Question: While clearing out some old tables and data, we mistakenly cleaned up the acos table as well, without realizing it was tied to ACLs.
This is the error that now comes up whenever a user tries to update their profile:
'''
AclNode::node() - Couldn't find Aco node identified by
"Array ( [Aco0.model] => User [Aco0.foreign_key] => xxx ) "
'''
Attached is what the "acos" table looks like once wiped and re-populated - user_id entries between 7 and 63 were deleted.

Is there any way to repopulate the missing entries in this existing "acos" table?
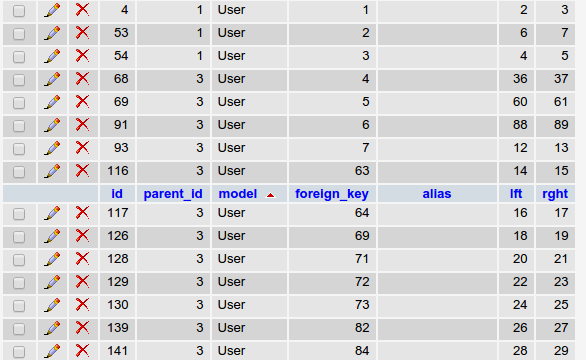
Answer: You can re-sync your ACO's with the <URL> plugin.
Download and install it (see <URL> and then run the aco_sync shell action:
'''
cd /path/to/your/app
Console/cake AclExtras.AclExtras aco_sync
'''
That should re-create any deleted ACO's and get you up and running again.
There is also a <URL> and also sync your ACOs with a single click on the "Synchronize actions ACOs" button.